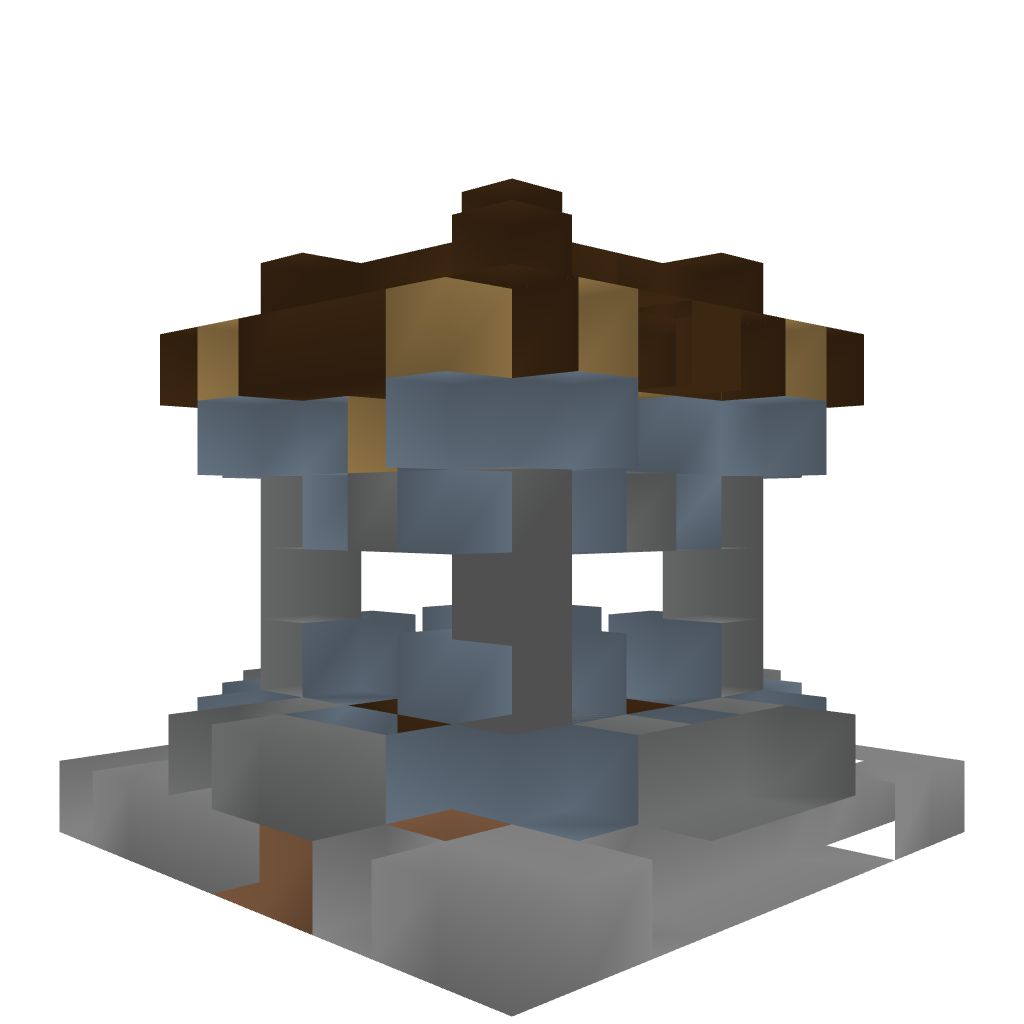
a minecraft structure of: HealingShrine 1